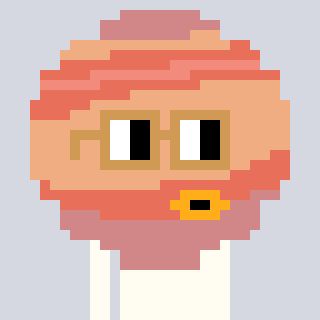
a pixel art character with square brown glasses, a jupiter-shaped head and a computerblue-colored body on a cool background